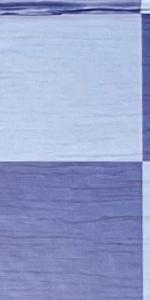
Label: Empty